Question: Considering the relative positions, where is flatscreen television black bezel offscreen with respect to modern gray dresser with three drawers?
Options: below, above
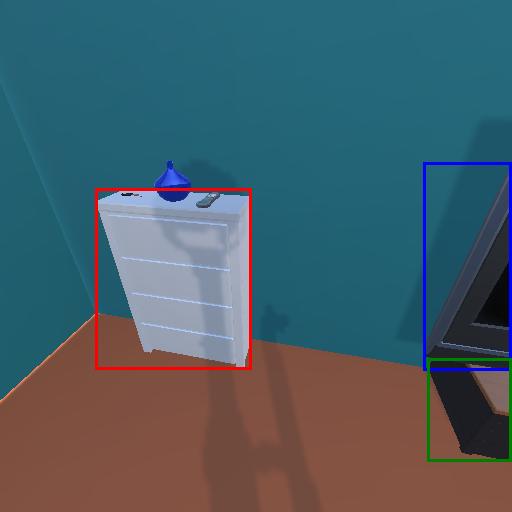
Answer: below